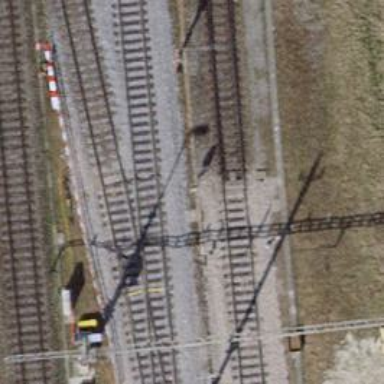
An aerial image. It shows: Railway switch.